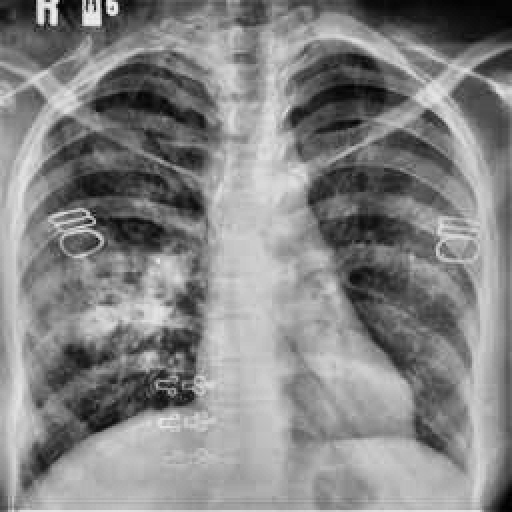
Finding: TUBERCULOSIS